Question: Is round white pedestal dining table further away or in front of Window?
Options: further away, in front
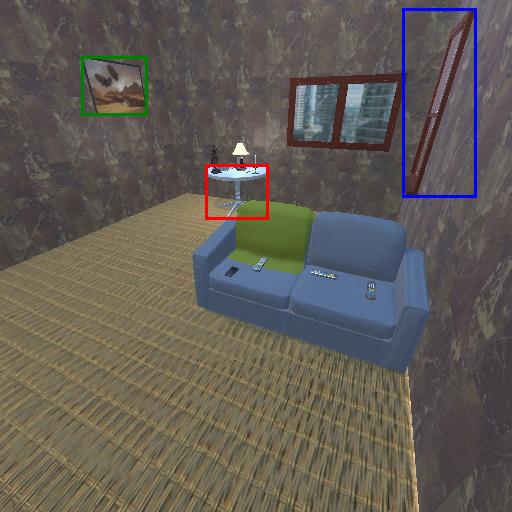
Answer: further away